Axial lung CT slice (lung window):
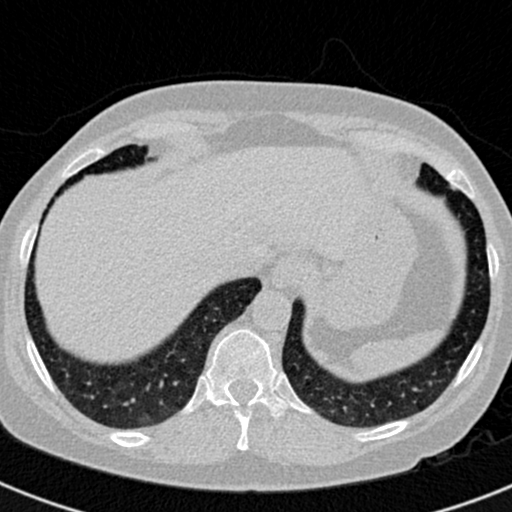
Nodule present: no